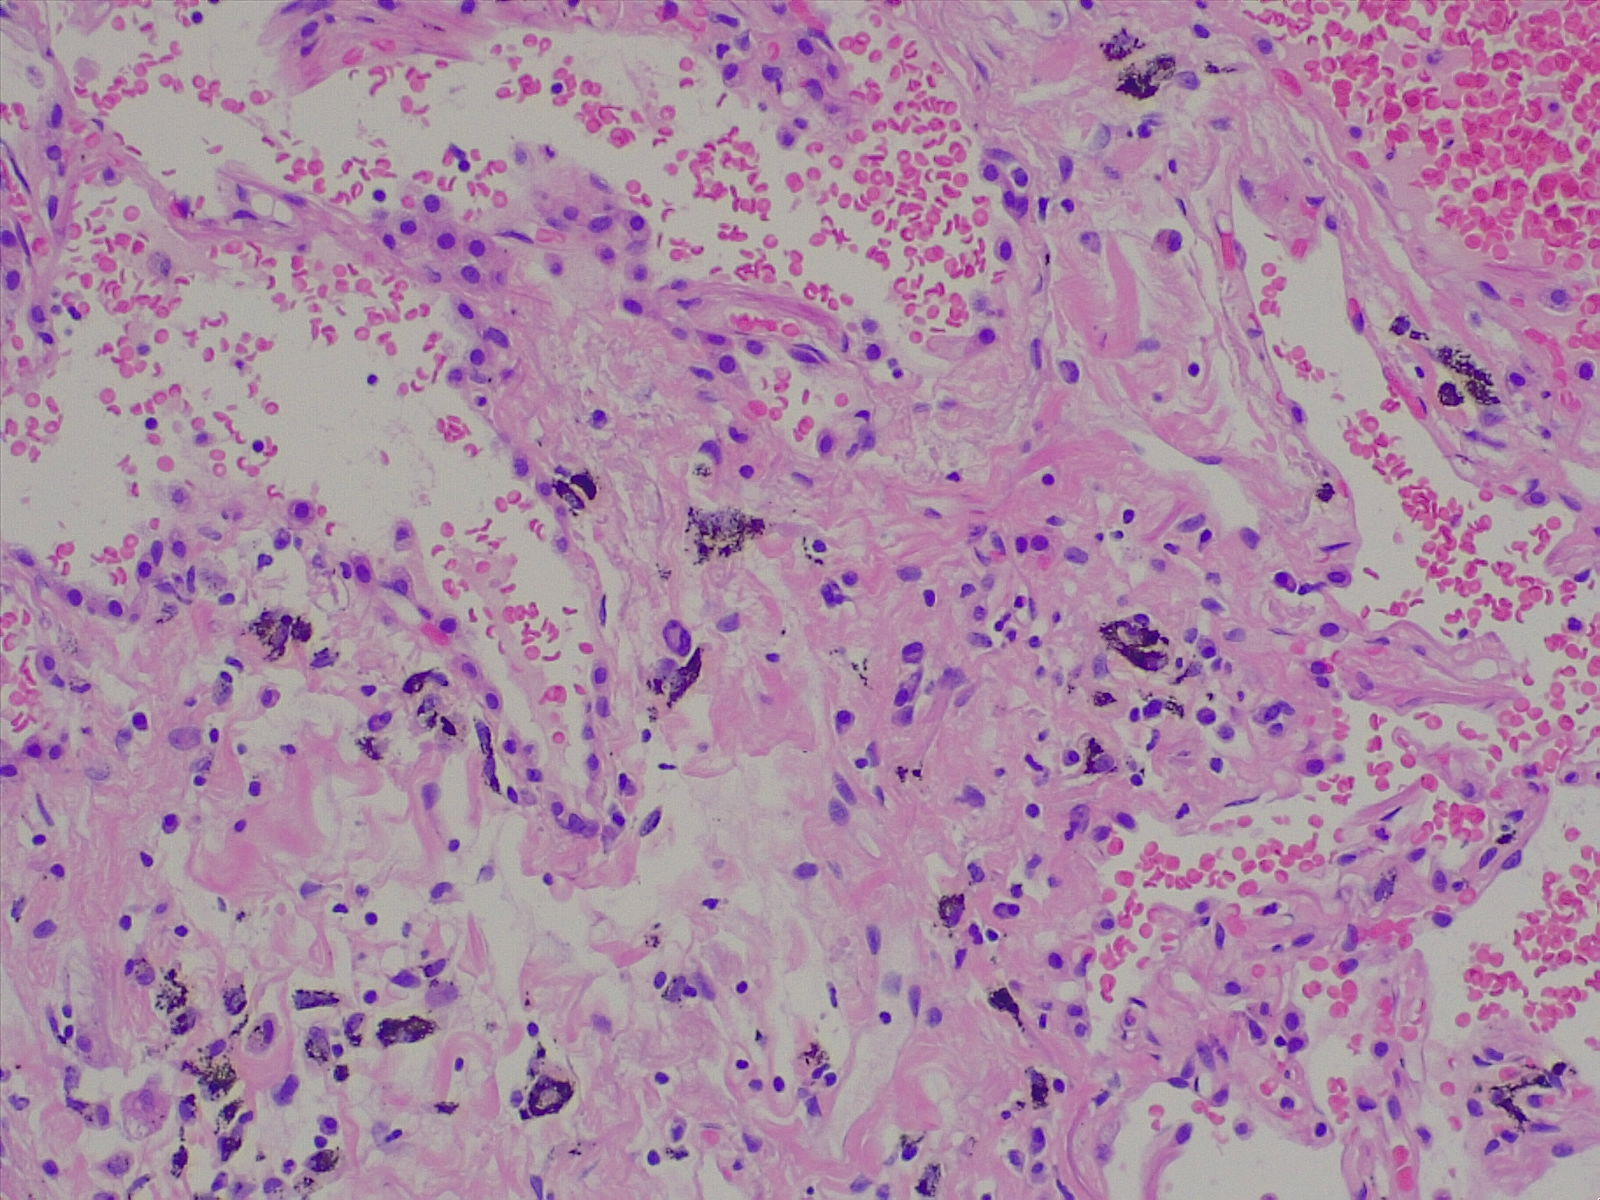
Label: normal lung tissue